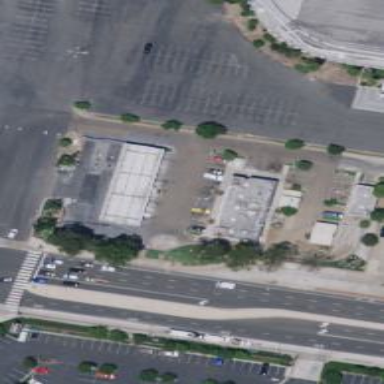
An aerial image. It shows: Fuel station.